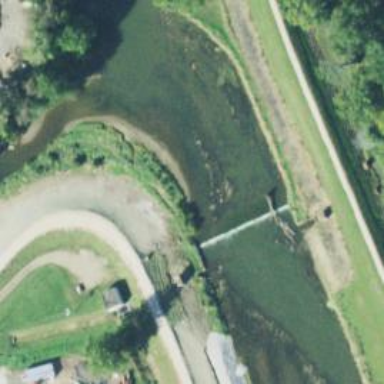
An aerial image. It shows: Weir along the waterway.